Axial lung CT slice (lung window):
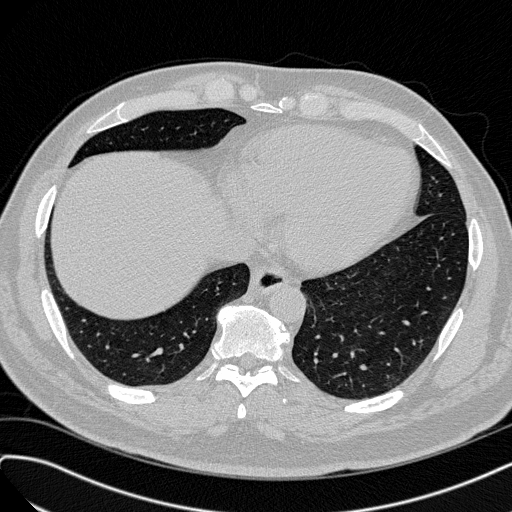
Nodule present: no